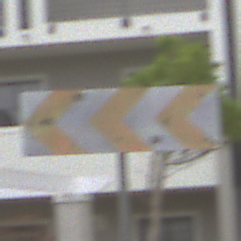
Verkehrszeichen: RichtungstafelnInKurvenGrossRechts
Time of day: Midday
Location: Outdoor (Urban)
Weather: Overcast
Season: NotSpecified
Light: Natural